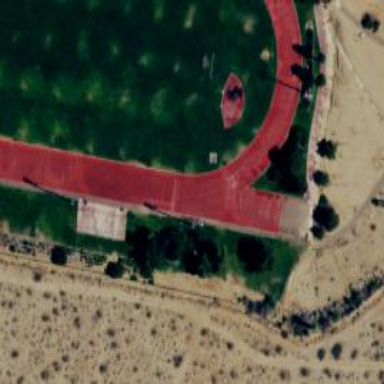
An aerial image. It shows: Track in leisure land.